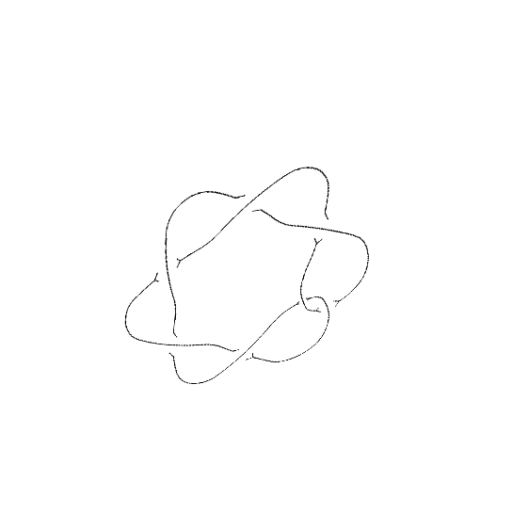
Crossing number: 7